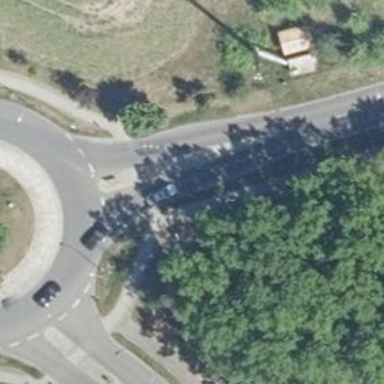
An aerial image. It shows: Tertiary road with traffic calming island.